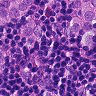
Metastatic tissue present: yes